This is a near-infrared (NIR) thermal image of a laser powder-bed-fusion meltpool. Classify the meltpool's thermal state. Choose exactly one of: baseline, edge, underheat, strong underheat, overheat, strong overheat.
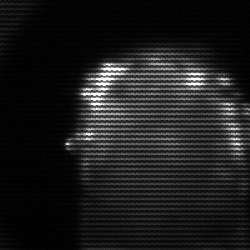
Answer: baseline